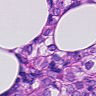
Metastatic tissue present: yes